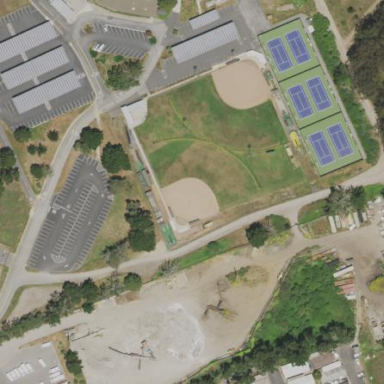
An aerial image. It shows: Baseball pitch for leisure land activities.